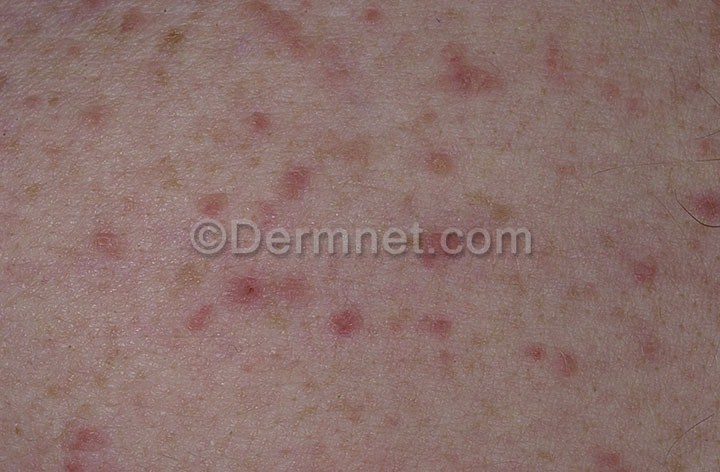
Disease: Bullous Disease Photos